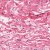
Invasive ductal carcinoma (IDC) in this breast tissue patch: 0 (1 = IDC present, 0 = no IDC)